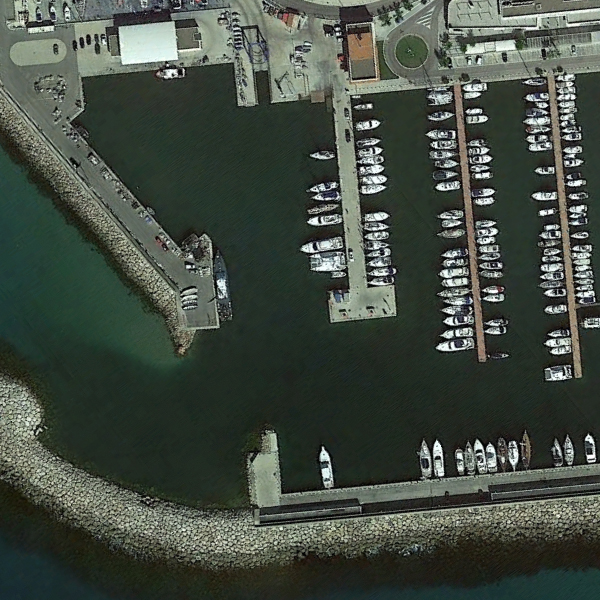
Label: Port